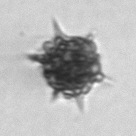
Label: Dictyocha